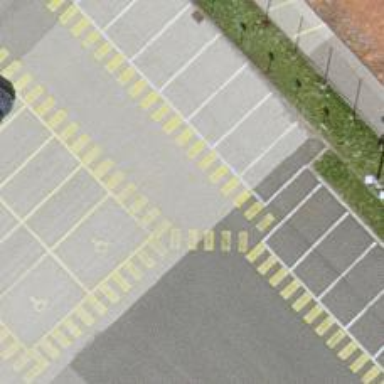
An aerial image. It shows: Parking aisle designated as service road.